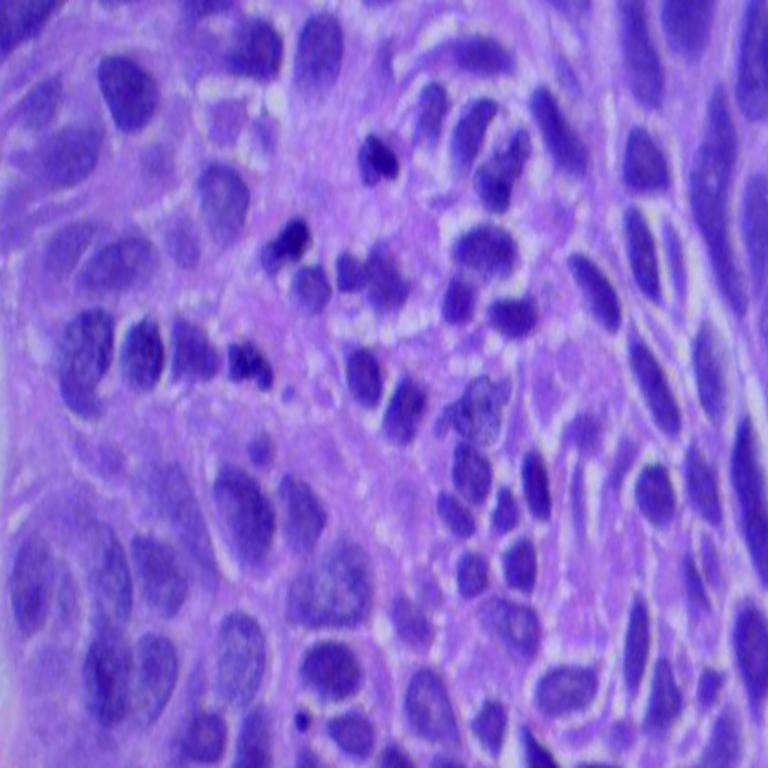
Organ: lung
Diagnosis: squamous carcinomas